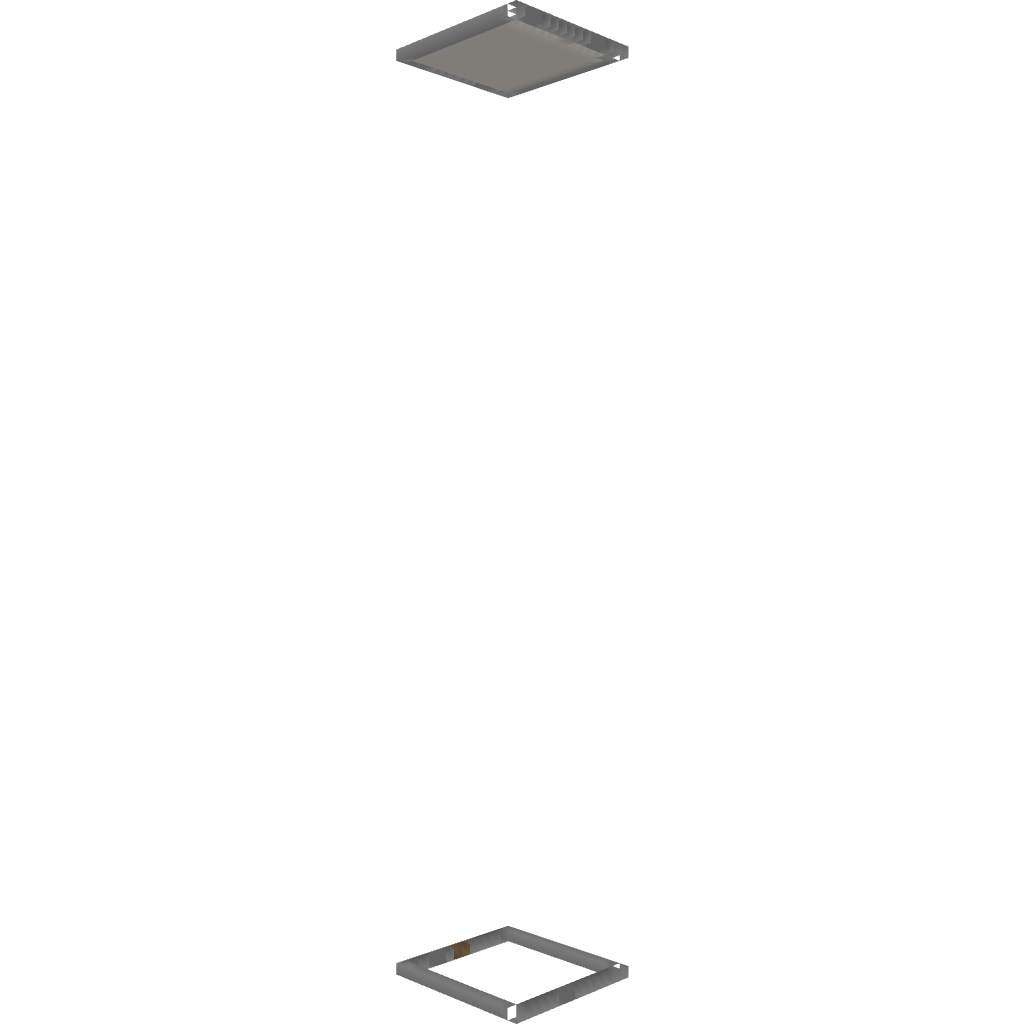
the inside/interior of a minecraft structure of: Glostone tower